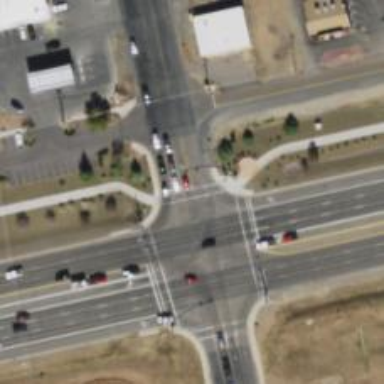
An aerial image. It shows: Marked asphalt crossing on the road.